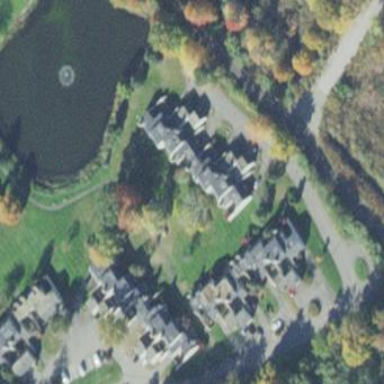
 typically used for housing multiple families in separate units."